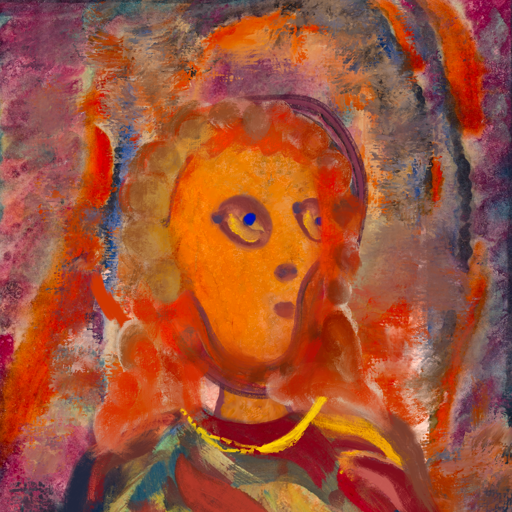
Background: Experience, Head And Neck Side: Hypocrite_w_Hair, Face Side: Mother_And_Son_Son, Bust: Mother_And_Son_Son, Hair Side: Rupkatha, Head Accessory: Blank, Second Necklace: Blank, Necklace: Irani_1, Baby: Blank